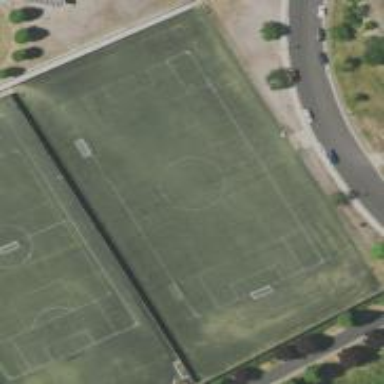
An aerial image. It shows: Soccer pitch designated for leisure and sports activities.